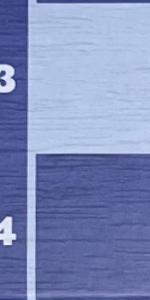
Label: Empty